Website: macys
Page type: stored-credit-cards
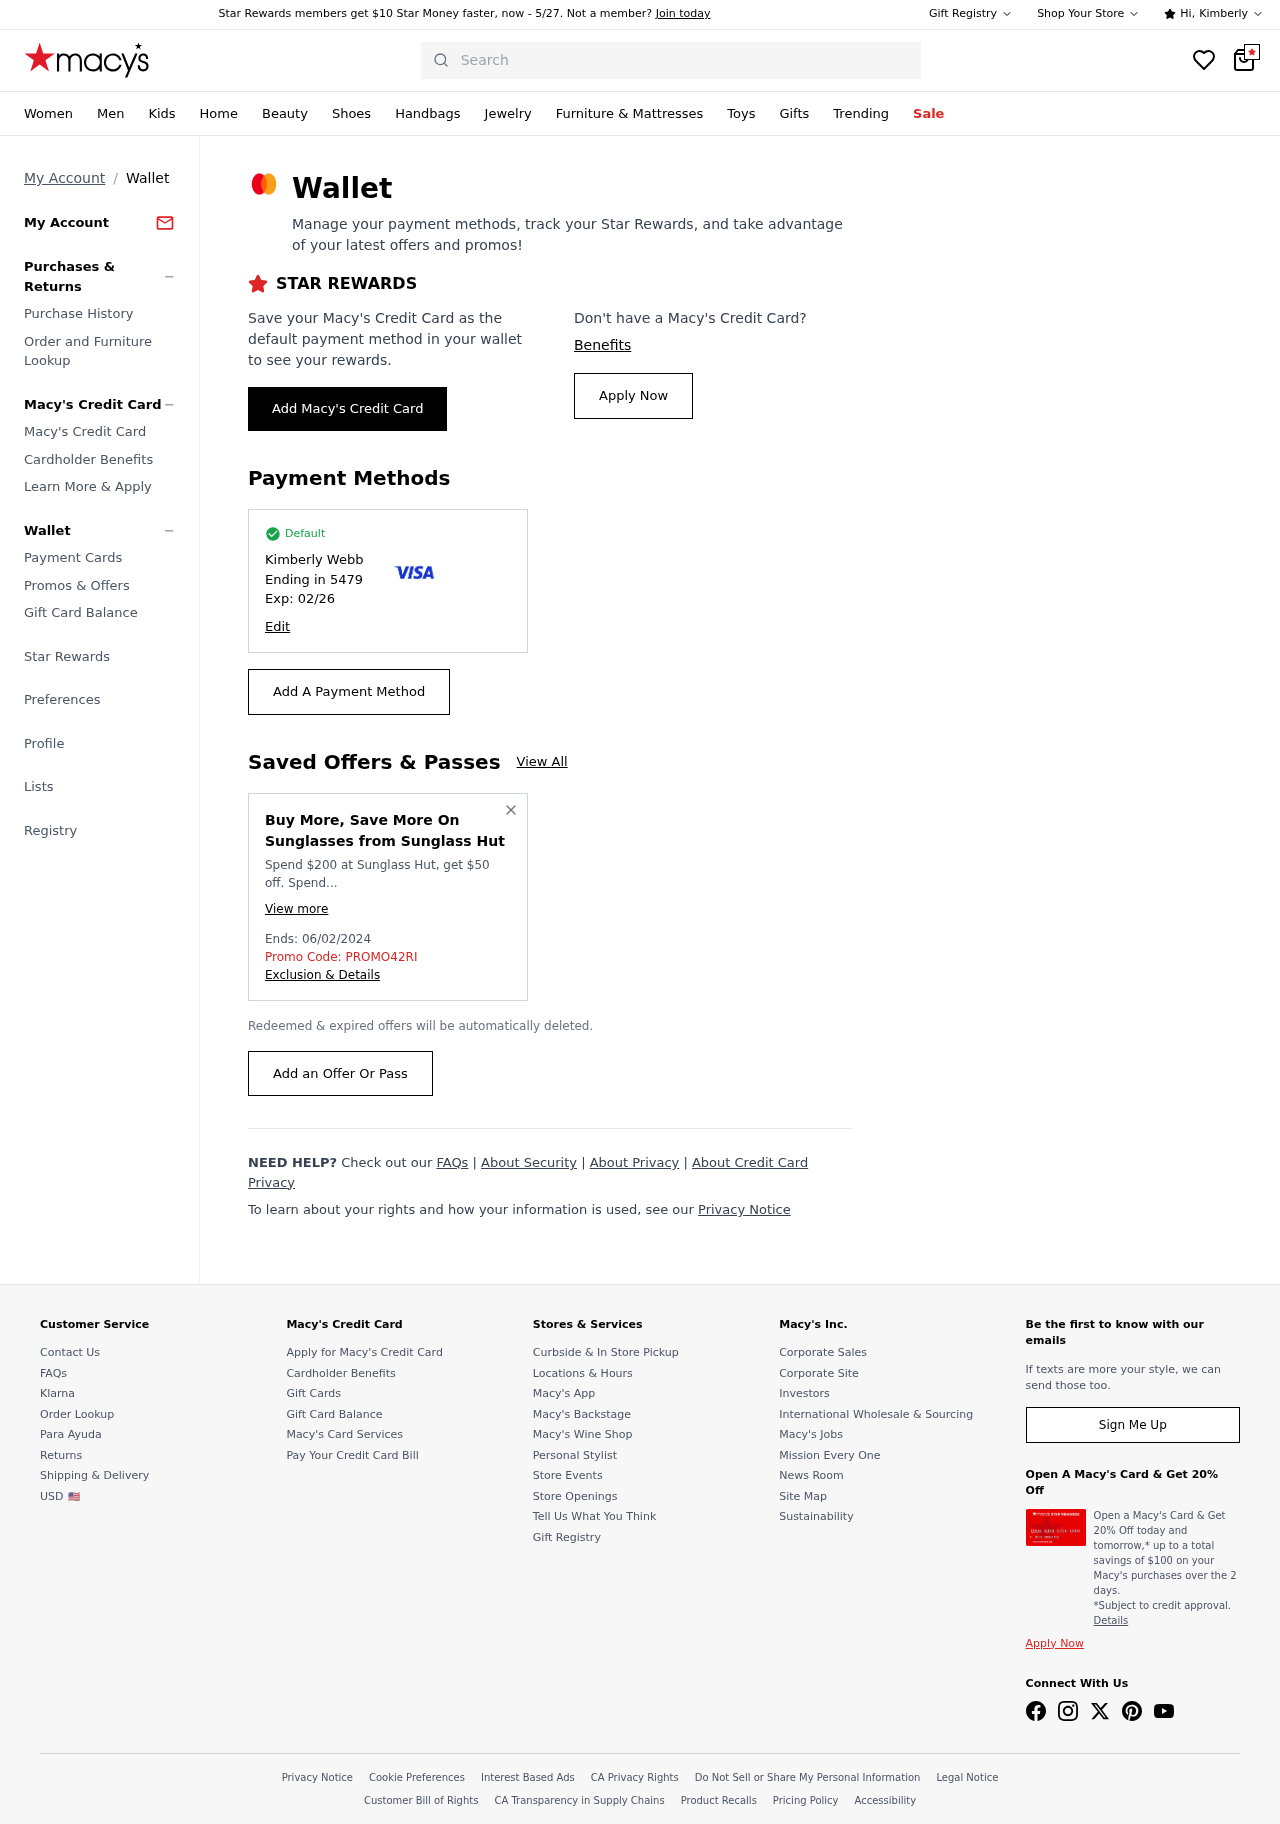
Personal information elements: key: PII_CARD_EXPIRY
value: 02/26
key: PII_CARD_LAST4
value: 5479
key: PII_FIRSTNAME
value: Kimberly
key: PII_FULLNAME
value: Kimberly Webb
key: PII_PROMO_CODE
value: PROMO42RI
Search elements: key: HEADER_SEARCH
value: Search